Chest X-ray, PA view. Patient: 41 years old, sex F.
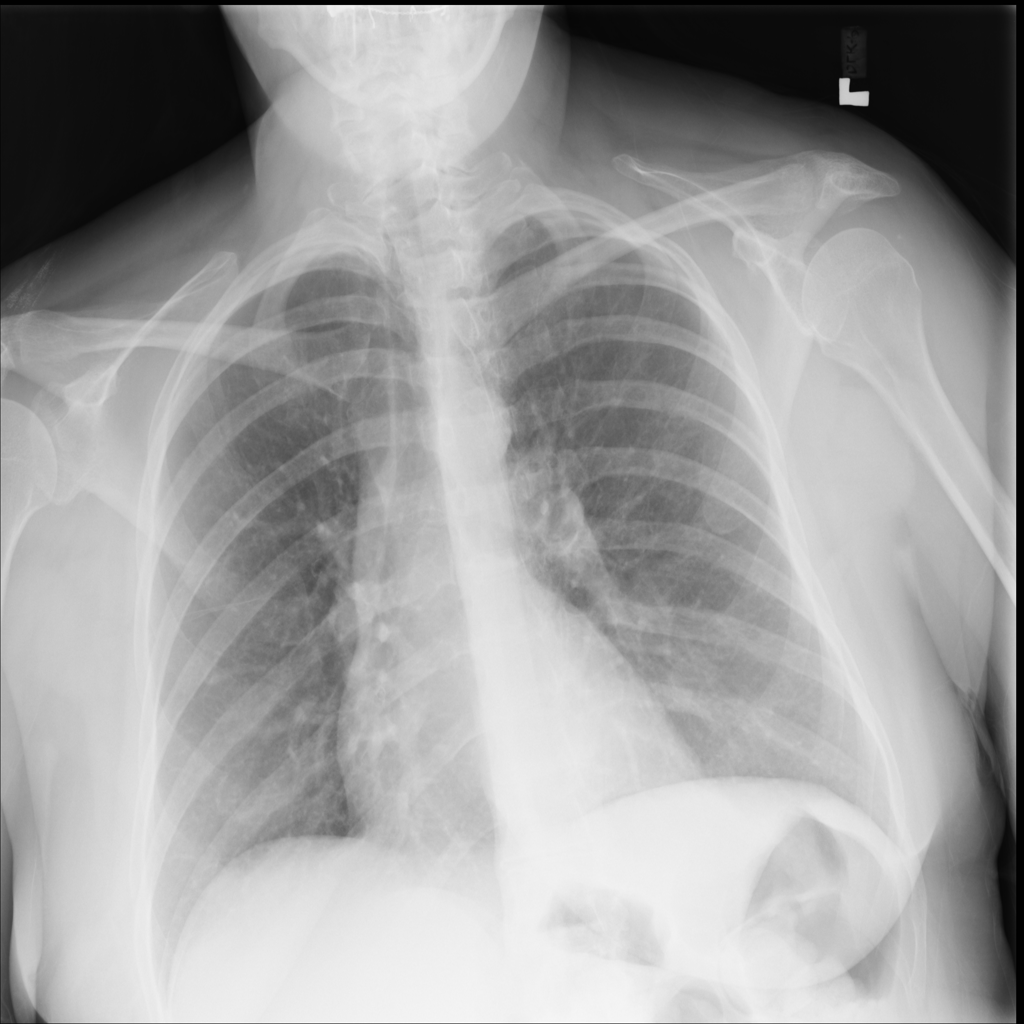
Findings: No Finding